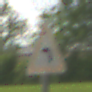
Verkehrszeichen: KurveLinks
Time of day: Midday
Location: Outdoor (RoadRail)
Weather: PartlyCloudy
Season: NotSpecified
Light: Natural